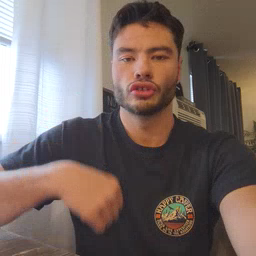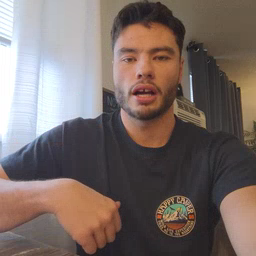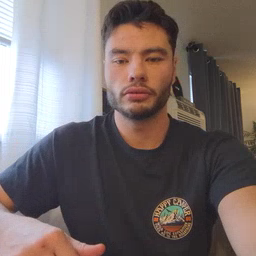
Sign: jacket